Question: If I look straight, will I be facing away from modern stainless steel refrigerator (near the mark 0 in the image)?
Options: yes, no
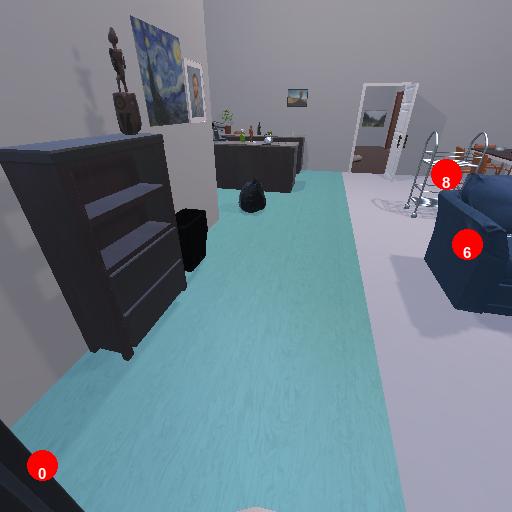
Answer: yes